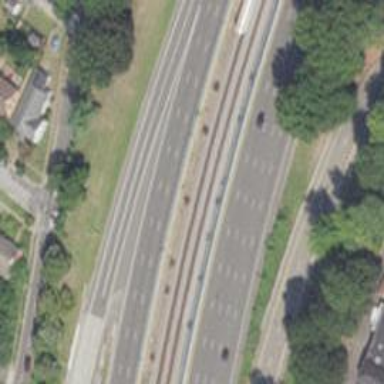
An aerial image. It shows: Motorway.